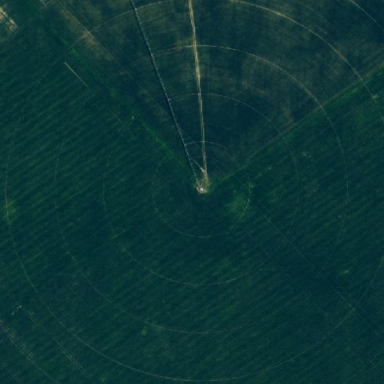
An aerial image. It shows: Farmland with pivot irrigation system.